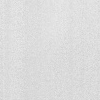
Atmospheric dust classification: dusty